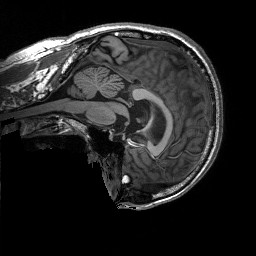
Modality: T1w
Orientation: sagittal
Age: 60
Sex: male
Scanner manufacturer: siemens
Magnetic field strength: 3 T
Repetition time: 2.5 s
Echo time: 0.00248 s